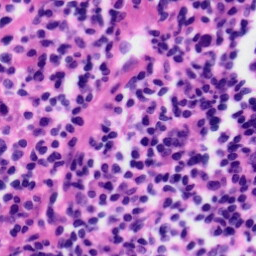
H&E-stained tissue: Tonsil